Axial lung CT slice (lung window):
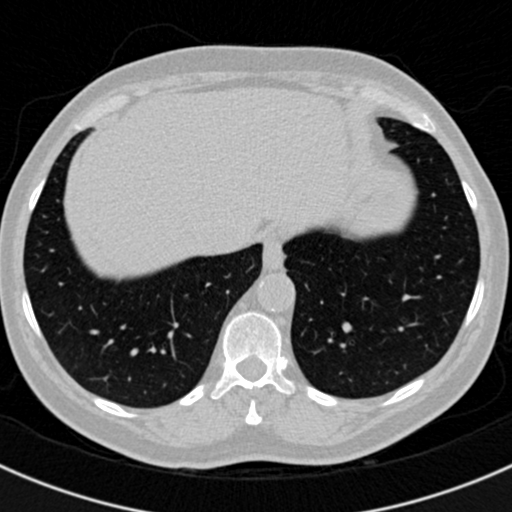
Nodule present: no